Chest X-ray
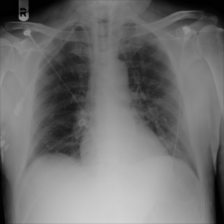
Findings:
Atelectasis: negative
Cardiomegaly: negative
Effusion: negative
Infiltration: negative
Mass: negative
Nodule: negative
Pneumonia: negative
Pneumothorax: negative
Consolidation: negative
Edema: negative
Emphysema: negative
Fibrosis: negative
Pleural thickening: negative
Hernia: negative